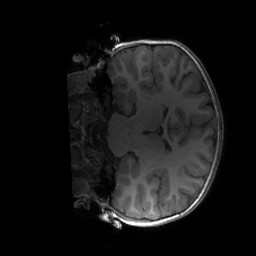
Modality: T1w
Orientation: coronal
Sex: female
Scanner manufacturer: siemens
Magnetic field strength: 3 T
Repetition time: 1.9 s
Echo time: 0.00243 s